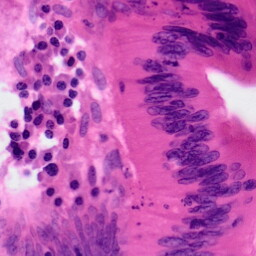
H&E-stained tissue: Colon